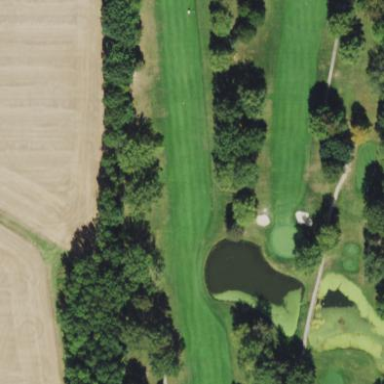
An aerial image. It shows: Golf fairway surrounded by grass.